Question: I created a project in Android Studio (Version 1.2) and after working on that project for a few weeks, my PC suddenly shut down (Android Studio was open at that time).
After starting the PC again, I found that one of my files was completely erased.
Here is the snapshot of the workspace -

As you can see, nothing is left on that file.
Is there any way to recover that file? I am using Ubuntu 14.04.
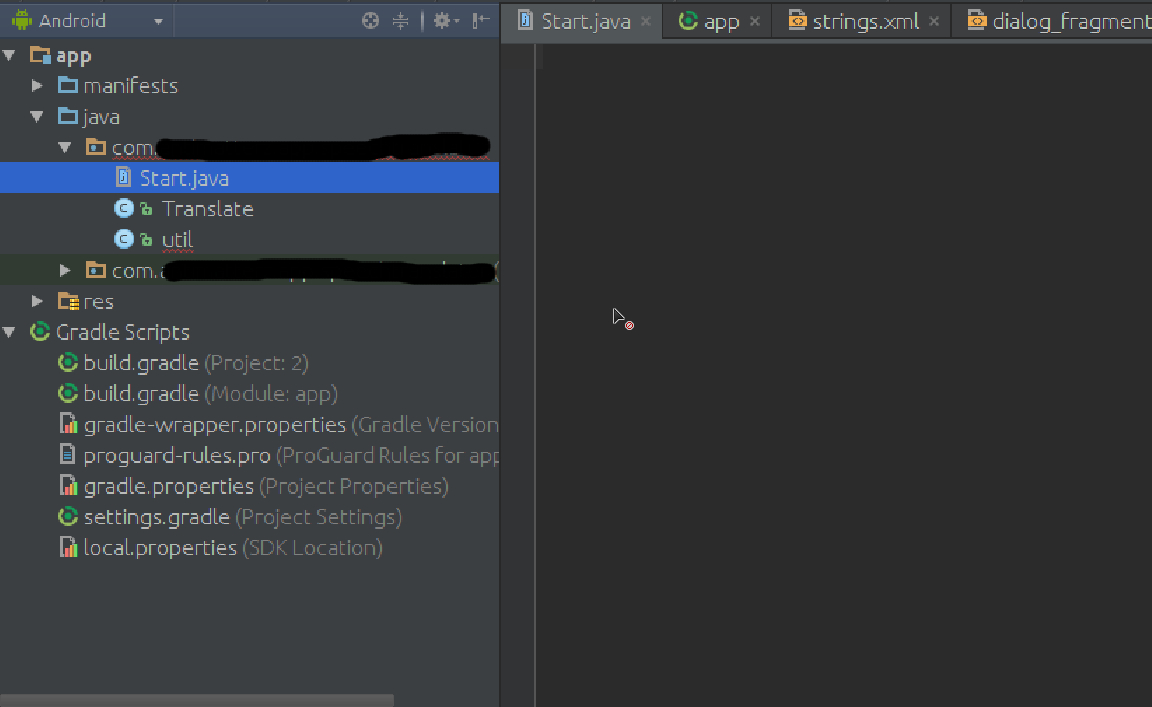
Answer: If you can, try to open the file through another explorer
You can find your projects path by right clicking the project and hitting "File Path"
Try right clicking the faulty file and checking ->
If you can fetch the local history, right click the history entry and click